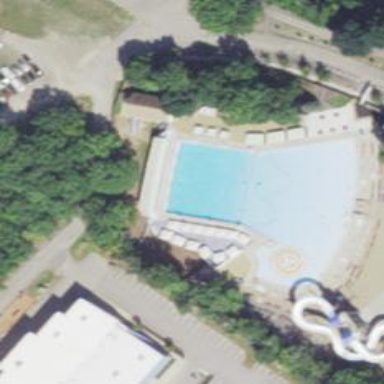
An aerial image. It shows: Lifeguard on duty.